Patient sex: F
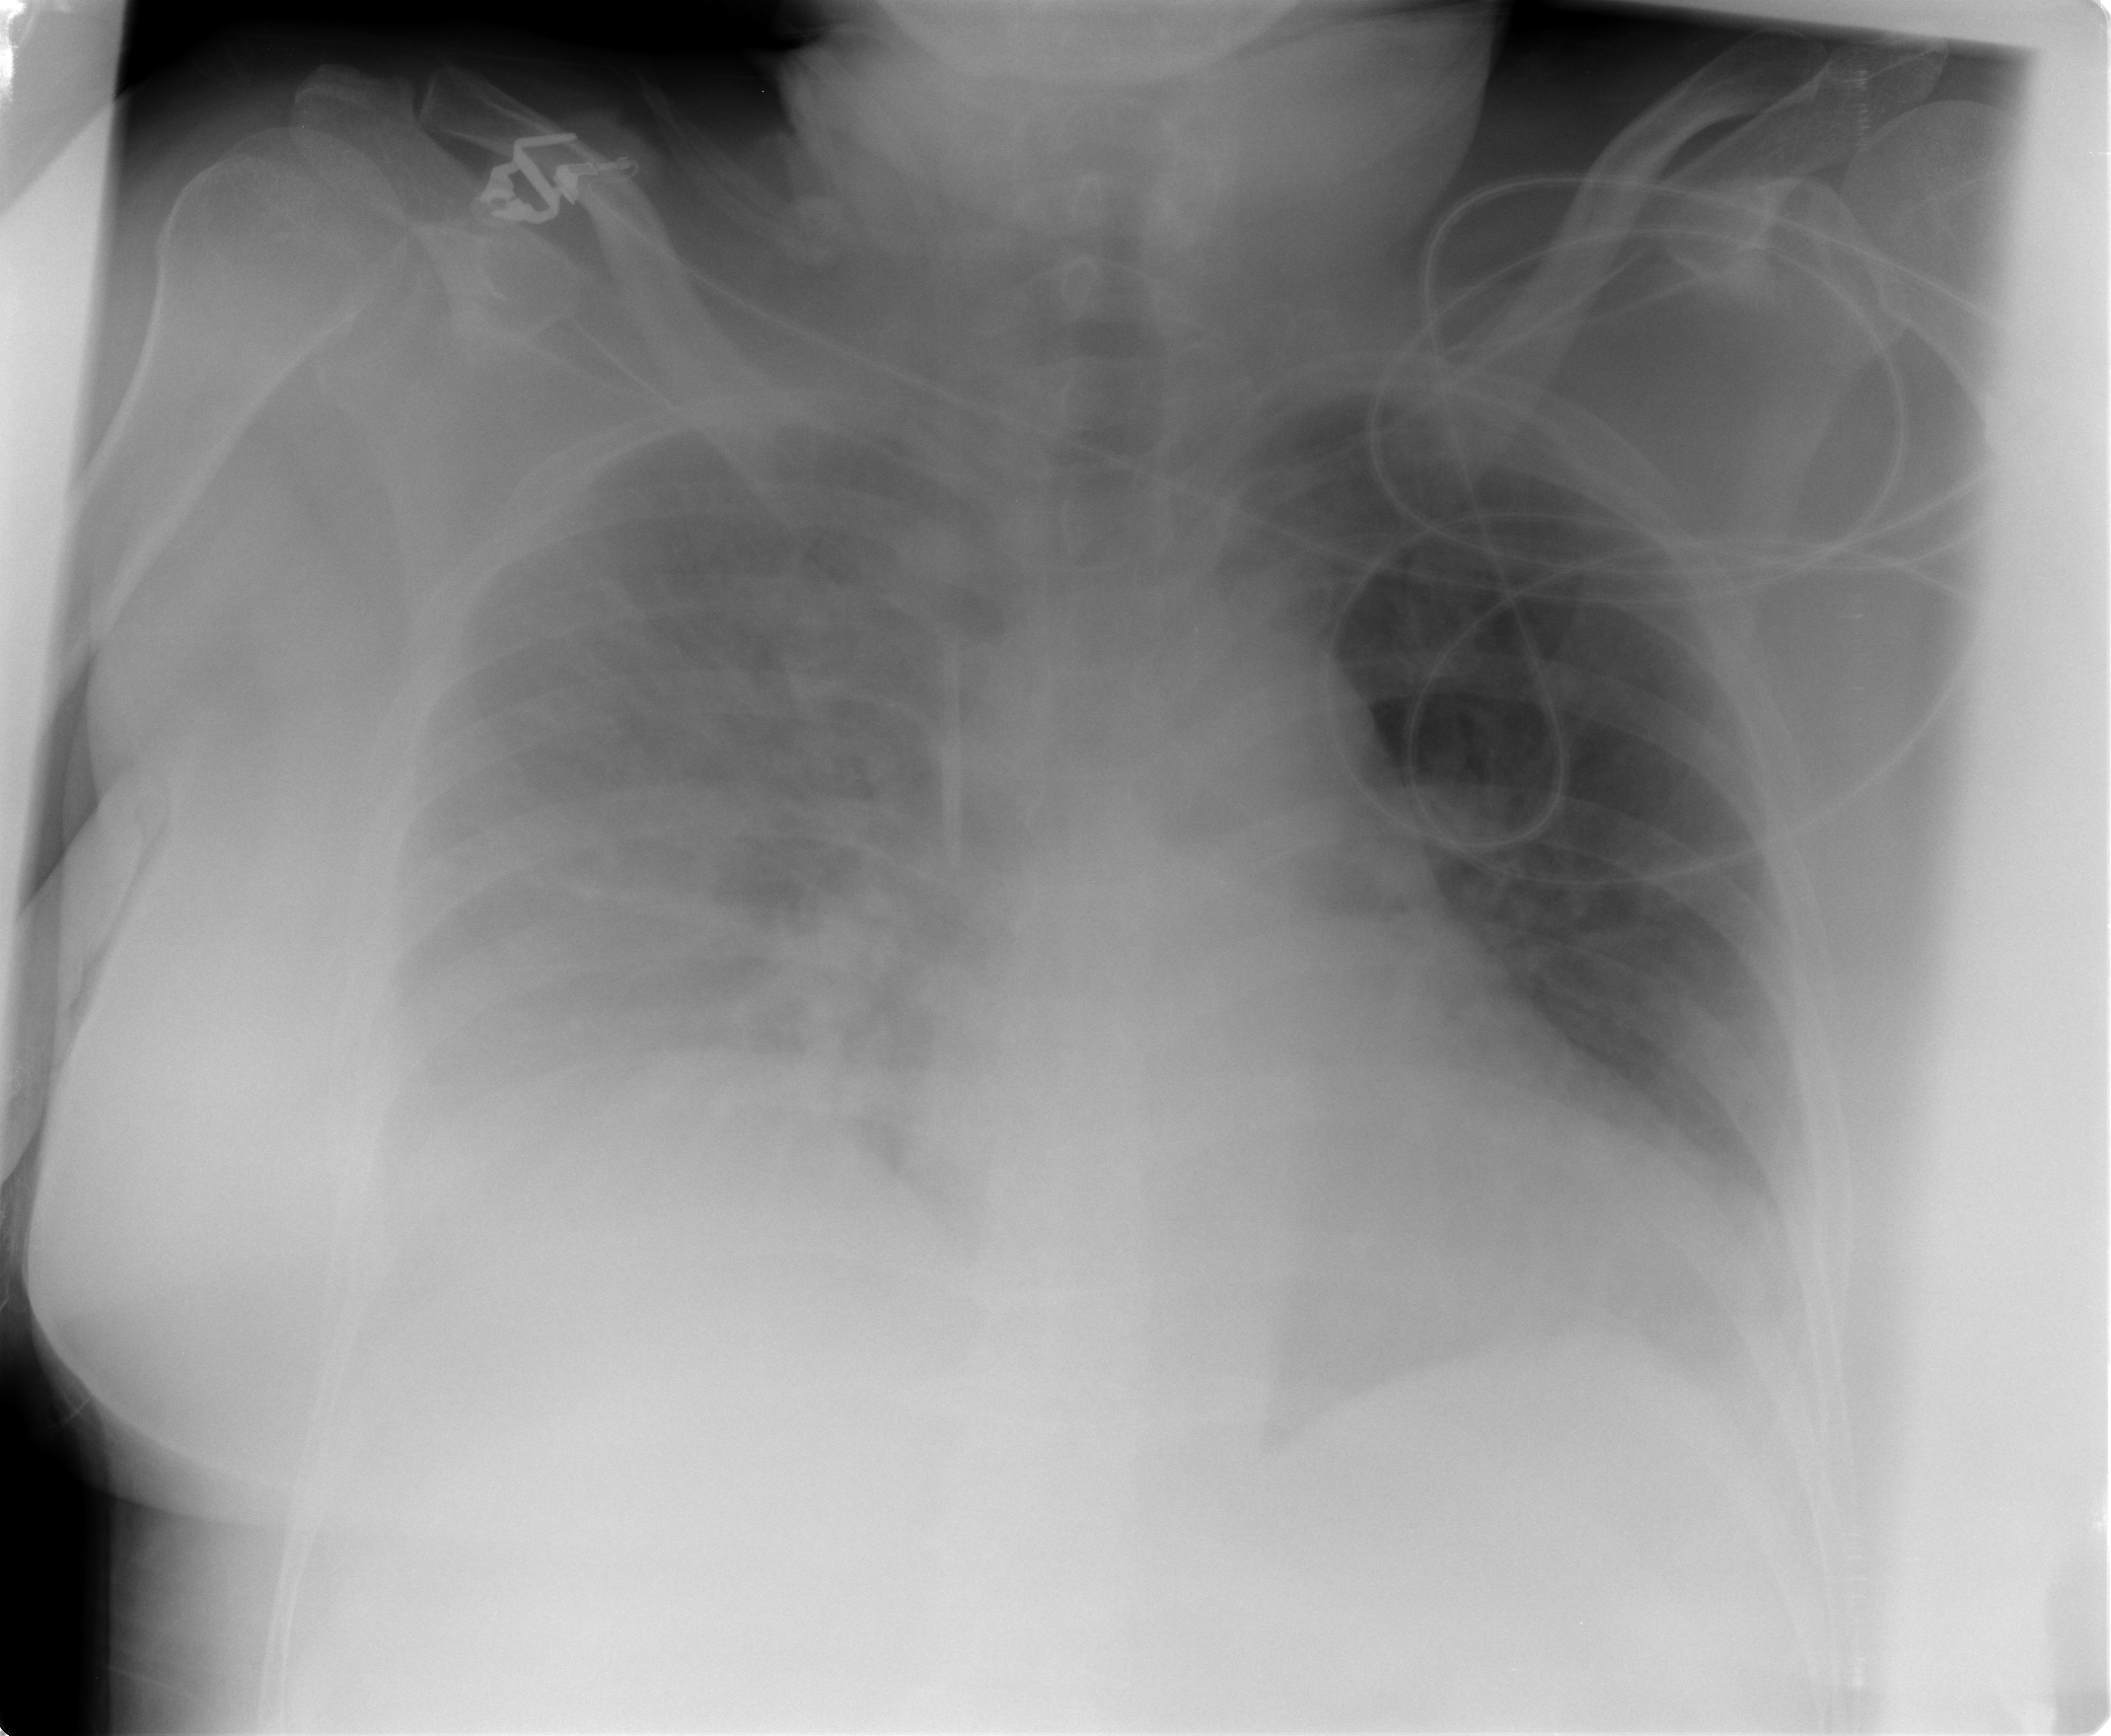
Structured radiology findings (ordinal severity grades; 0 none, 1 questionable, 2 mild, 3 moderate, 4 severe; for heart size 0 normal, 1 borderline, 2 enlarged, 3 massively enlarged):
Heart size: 2
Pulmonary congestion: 2
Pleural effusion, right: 3
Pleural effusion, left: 2
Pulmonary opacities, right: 1
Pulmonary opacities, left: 0
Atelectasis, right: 2
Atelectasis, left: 2